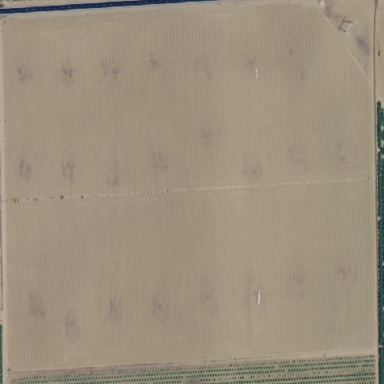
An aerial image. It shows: Almond orchard with rows of almond trees.